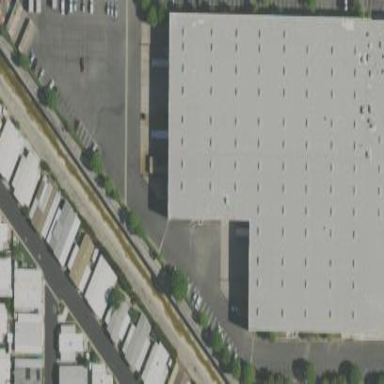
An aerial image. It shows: Warehouse.